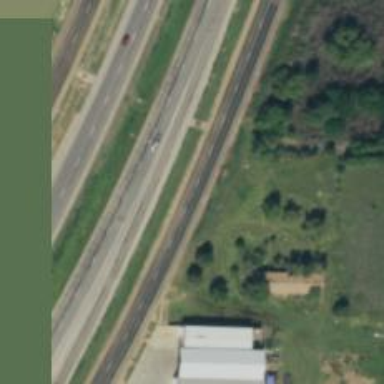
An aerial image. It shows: Secondary road with frontage road alongside.